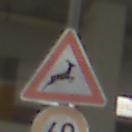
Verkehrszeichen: WildwechselLinks
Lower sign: Geschwindigkeit60
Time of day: Midday
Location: Roofed (Urban)
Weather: Overcast
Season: NotSpecified
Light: Artificial